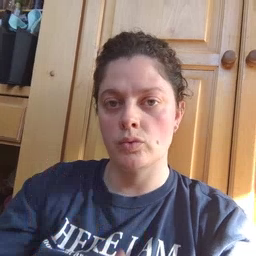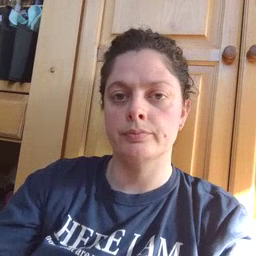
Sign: backyard